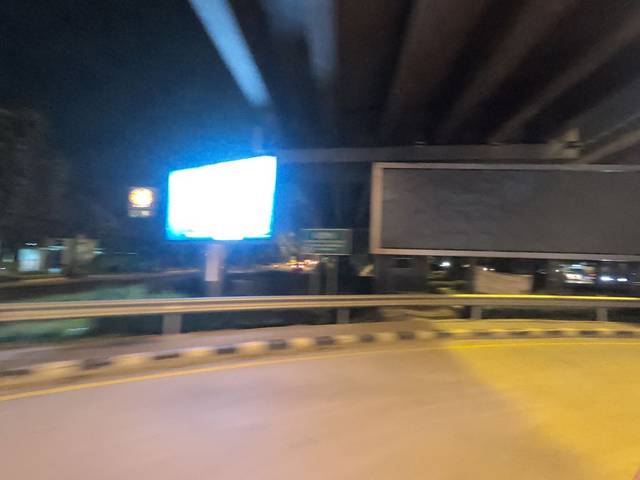
Region: Thailand
Coordinates: 13.777, 100.607